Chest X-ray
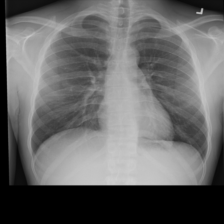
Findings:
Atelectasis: negative
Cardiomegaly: negative
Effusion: negative
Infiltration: negative
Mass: negative
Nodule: negative
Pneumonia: negative
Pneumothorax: negative
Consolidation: negative
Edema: negative
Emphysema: negative
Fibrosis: negative
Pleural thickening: negative
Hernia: negative